Question: I have a media player in my app that persists across view controllers, and trying to let the user dismiss it as depicted in following picture:

I've added a 'UIPanGestureRecognizer' to my player. When pan state changes I can calculate th as below:
'th = Arctan(opposite/adjacent)'
where adjacent is 'anchorPoint.x - initialTouchLocation.x', and opposite is 'translation.y'
In my 'UIPanGestureRecognizer''s 'UIGestureRecognizerStateBegan', I'm snapshotting player, setting snapshot's frame as the actual player's frame, adding that to the super view. Then I'm changing the snapshot's anchor point based on what's recommended <URL>
And in 'UIGestureRecognizerStateChanged' , I'm just calculating th and rotating the snapshot accordingly.
here is the what I've got in 'UIPanGestureRecognizer' action:
'''
- (void)playerMovedDown:(UIPanGestureRecognizer *)recognizer {
CGPoint translation = [recognizer translationInView:self.playerView];
CCPlayer *playerView = (CCPlayer *) recognizer.view;
switch (recognizer.state) {
case UIGestureRecognizerStateBegan: {
_adjacent = self.playerAnchorPoint.x - translation.x;
self.playerSnapshot = [playerView snapshotViewAfterScreenUpdates:NO];
[playerView.superview addSubview:self.playerSnapshot];
self.playerSnapshot.frame = playerView.frame;
[playerView.superview sendSubviewToBack:playerView];
[playerView.superview bringSubviewToFront:self.playerSnapshot];
[self setAnchorPoint:CGPointMake(self.playerOriginalFrame.size.width * relativePlayerAnchorPoint,
0) forView:playerView];
}
case UIGestureRecognizerStateChanged : {
_opposite = translation.y;
CGFloat angel = atan2f(_opposite, _adjacent);
self.playerSnapshot.transform = CGAffineTransformMakeRotation (-angel);
NSLog(@"%@", NSStringFromCGRect(self.playerSnapshot.frame));
}
default: {
}
}
}
'''
But once I'm trying to pan the player, the snapshot which should rotate on behalf of the actual view disappears.
I try finding player snapshot in <URL> , apparently it's added to the view hierarchy but I can't find it anywhere in the screen.
Just wondering if anyone can help me with fixing this, or pointing something out there about this issue.
I put 'NSLog(@"%@", NSStringFromCGRect(self.playerSnapshot.frame));' in my 'UIGestureRecognizerStateChanged' after I'm applying rotate transform, and observed something that I cannot explain
'''
{{<PHONE>5437, <PHONE>474}, {353.40894445994036, 270.70438804942387}}
{{<PHONE>3761, <PHONE>603}, {353.41127718399275, 271.19899878758588}}
{{<PHONE>9446, <PHONE>771}, {353.41188643557598, 271.76320186068915}}
{{<PHONE>9358, <PHONE>031}, {353.41147875381648, 272.00296155658725}}
{{<PHONE>6702, <PHONE>178}, {353.41049980147181, 272.28221631572524}}
'''
The origin of the player snapshot is moved way off the screen! But still I don't know why that's happening.
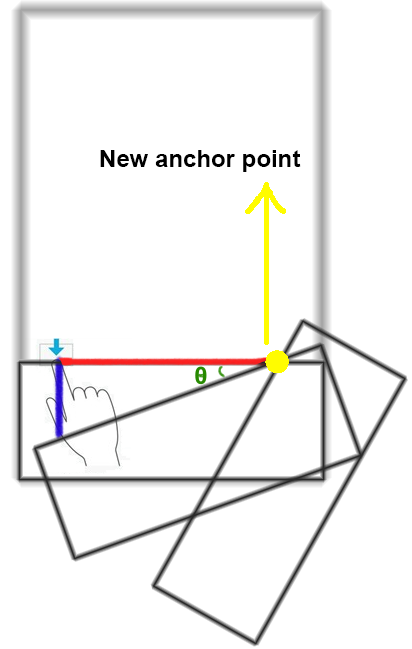
Answer: Figured that out, I was setting the anchorPoint incorrectly. I should have set that as a relative point like:
'''
[self setAnchorPoint:CGPointMake(relativePlayerAnchorPoint, 0) forView:playerView];
'''
and 'relativePlayerAnchorPoint = 0.8f'